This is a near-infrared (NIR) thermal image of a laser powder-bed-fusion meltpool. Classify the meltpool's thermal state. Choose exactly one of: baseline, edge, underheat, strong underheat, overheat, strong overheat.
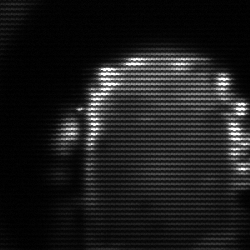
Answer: baseline